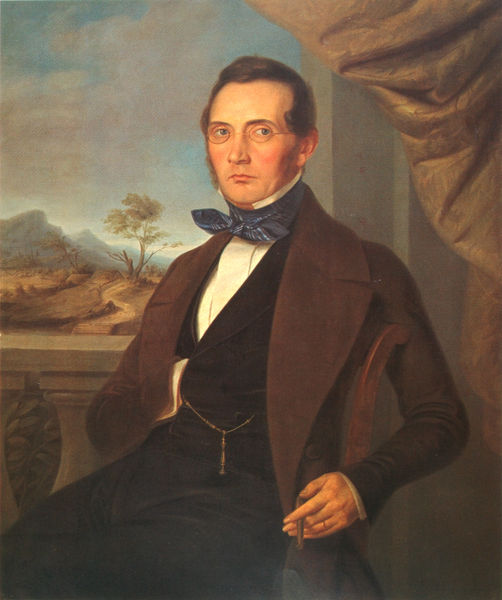
Titel: Herrenporträt
Künstler: Daniel Engelmann
Standort: München
Institution: Privatbesitz
Schlagwörter: baum, berg, blau, dunkel, gemälde, hand, himmel, mann, schatten, wolken, bäume, landschaft, sitzen, braun, fenster, finger, frisur, hell, hintergrund, licht, mund, nase, ohr, pfeiler, schwarz, stuhl, säule, weiss, ausblick, blick, schal, tuch, weg, malerei, schleife, anzug, hemd, hose, jacke, wand, augen, falten, inkarnat, kragen, stein, ärmel, bildnis, holzstuhl, portrait, porträt, schauen, vorhang, öl, hügel, natur, brüstung, rauch, gold, mantel, sitzend, stoff, kaufmann, vornehm, rund, aussicht, balkon, terrasse, klar, seitlich, papier, lehne, italien, acker, berge, kette, mauer, frack, rauchen, zigarre, ernst, streng, halstuch, stuhllehne, draperie, uhr, fliege, kniestück, tränensäcke, weste, ring, balustrade, brille, augenringe, napoleon, adeliger, koteletten, geheimratsecken, halbglatze, biedermeier, uhrenkette, uhrkette, goldkette, zigarette, zigarillo, binder, ballustrade, taschenuhr, sauber, rein, auftragsarbeit, dokument, armstumpf, aussenaufnahme, hemdskragen, napoleonische geste, nazarener?, primatechnik, tiparillo, e